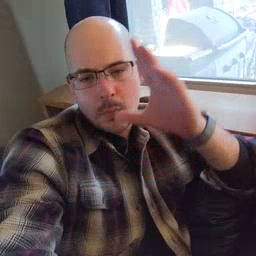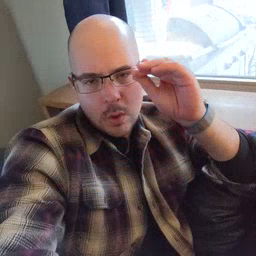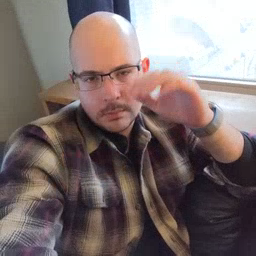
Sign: boy